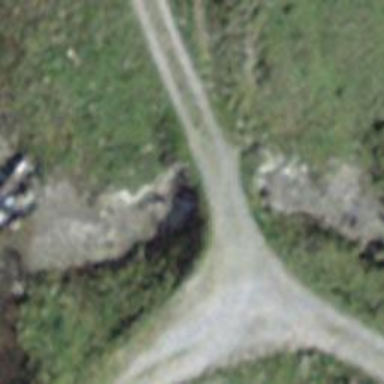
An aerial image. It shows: Culvert tunnel.